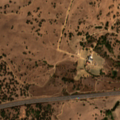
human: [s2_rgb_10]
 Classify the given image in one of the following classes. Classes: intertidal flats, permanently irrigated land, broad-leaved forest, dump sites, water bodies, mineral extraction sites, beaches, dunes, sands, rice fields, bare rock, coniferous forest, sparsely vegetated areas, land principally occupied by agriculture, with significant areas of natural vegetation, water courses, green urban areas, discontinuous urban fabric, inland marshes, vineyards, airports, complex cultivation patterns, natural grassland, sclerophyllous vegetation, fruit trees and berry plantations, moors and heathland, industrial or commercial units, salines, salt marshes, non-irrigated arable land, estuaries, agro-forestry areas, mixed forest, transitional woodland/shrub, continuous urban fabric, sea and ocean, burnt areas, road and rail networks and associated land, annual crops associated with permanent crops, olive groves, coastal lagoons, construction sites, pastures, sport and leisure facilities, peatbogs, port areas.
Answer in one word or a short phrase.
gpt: non-irrigated arable land, pastures, agro-forestry areas